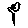
Label: flower